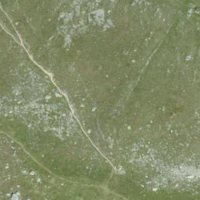
EUNIS habitat code: 26
Species observed at this site:
Vaccinium myrtillus